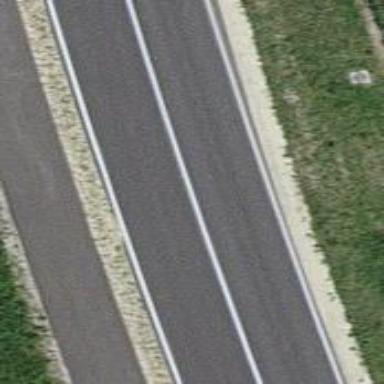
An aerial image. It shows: Primary road with asphalt surface.